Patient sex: M
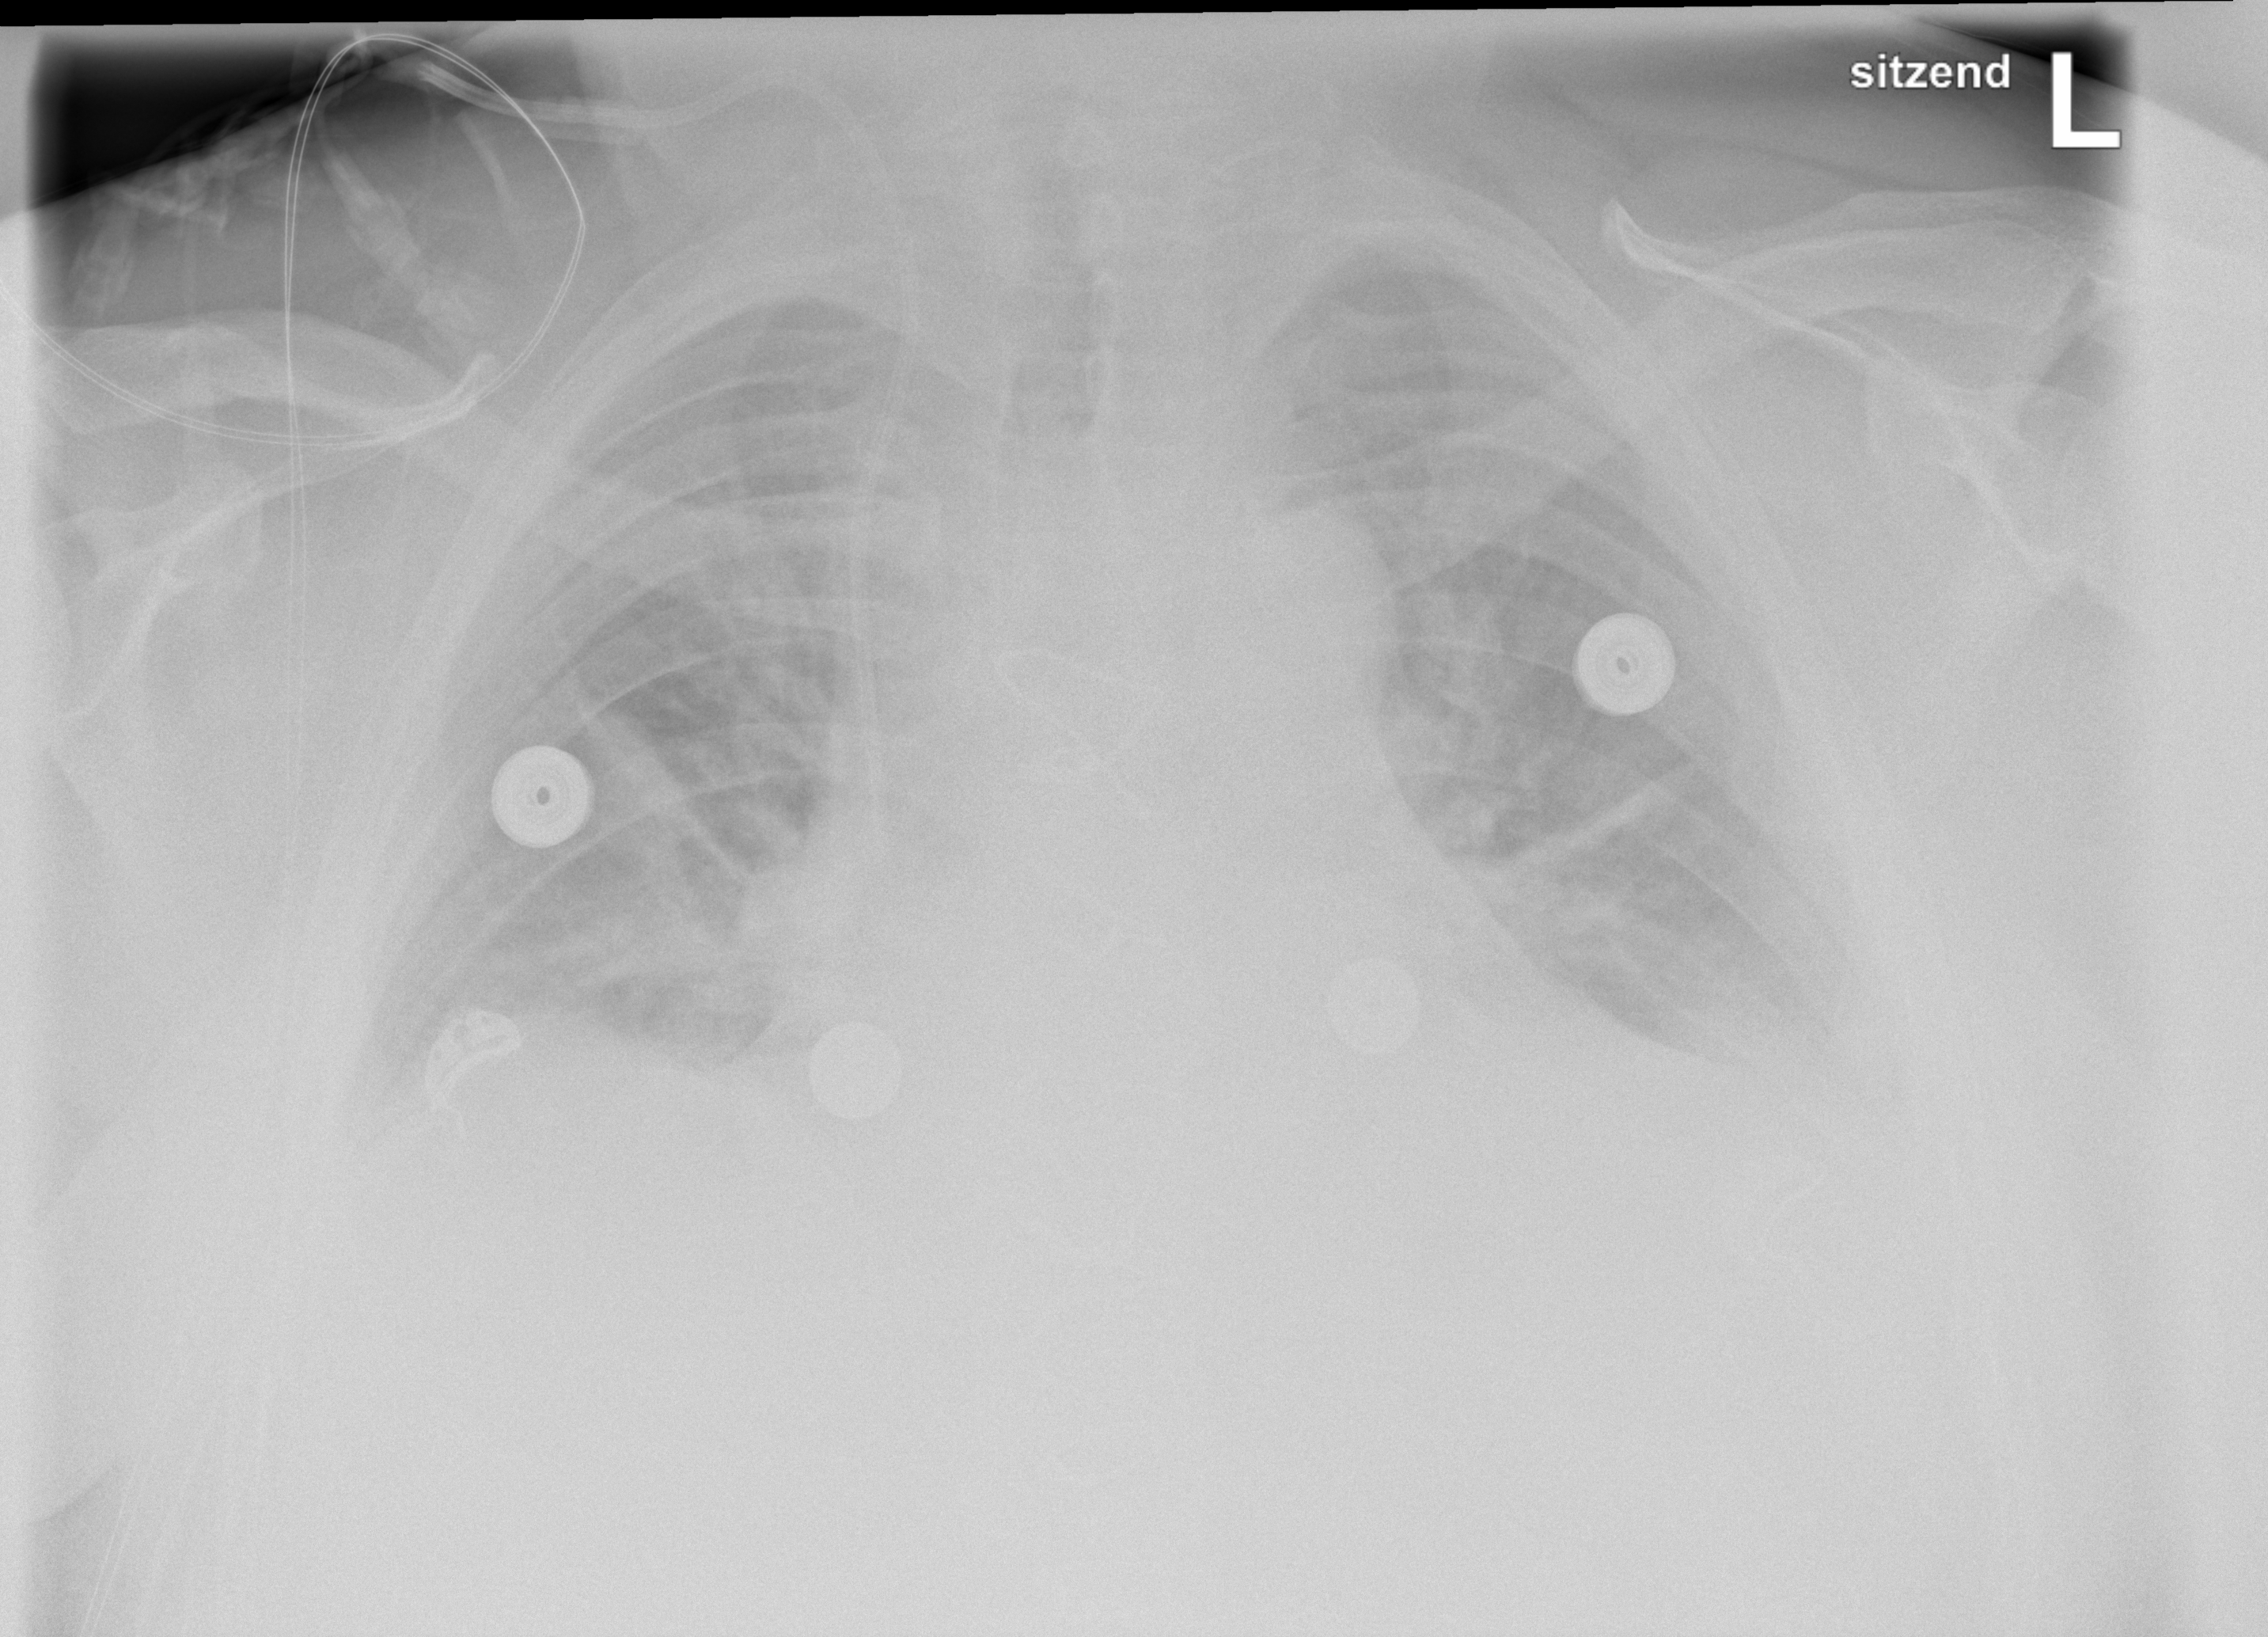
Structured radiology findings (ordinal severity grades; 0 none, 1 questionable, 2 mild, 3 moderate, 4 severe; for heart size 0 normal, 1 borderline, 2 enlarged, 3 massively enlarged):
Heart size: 2
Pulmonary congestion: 2
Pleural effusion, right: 2
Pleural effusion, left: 2
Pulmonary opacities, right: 0
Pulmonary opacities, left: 0
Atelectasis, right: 2
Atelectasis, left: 2